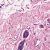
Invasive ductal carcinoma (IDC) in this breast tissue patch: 0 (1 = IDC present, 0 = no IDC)